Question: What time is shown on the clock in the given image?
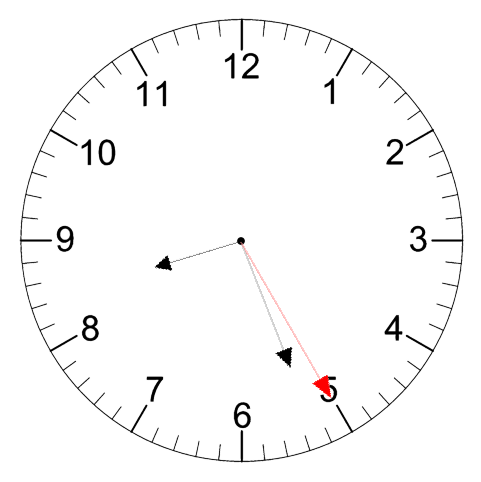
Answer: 08:26:25